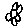
Label: flower